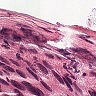
Metastatic tissue present: yes